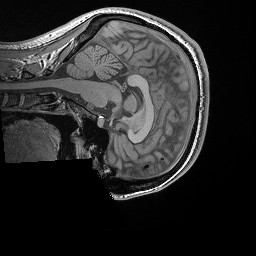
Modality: T1w
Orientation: sagittal
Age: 22
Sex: female
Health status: healthy
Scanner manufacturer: siemens
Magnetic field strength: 3 T
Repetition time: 0.02 s
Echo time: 0.00492 s